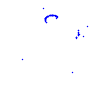
Particle: proton